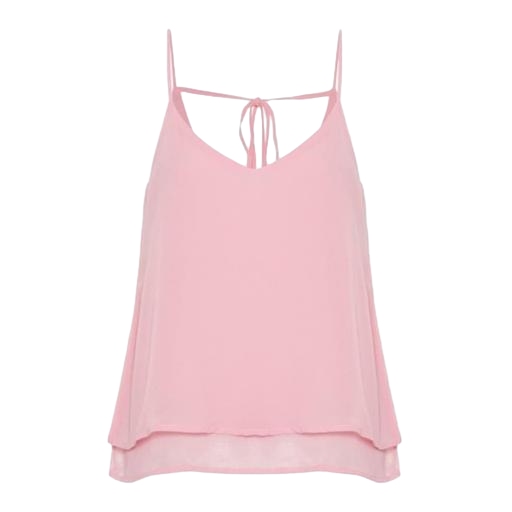
pink tie strap top, pink flowy strap top, pink tie-back top, white background